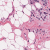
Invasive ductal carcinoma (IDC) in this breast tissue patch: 1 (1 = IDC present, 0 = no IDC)